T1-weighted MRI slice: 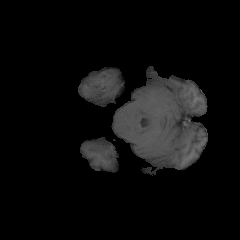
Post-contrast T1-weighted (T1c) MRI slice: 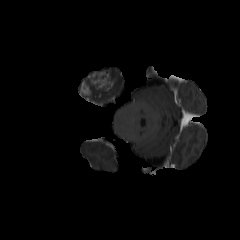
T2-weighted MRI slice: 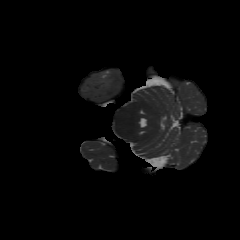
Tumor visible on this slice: yes